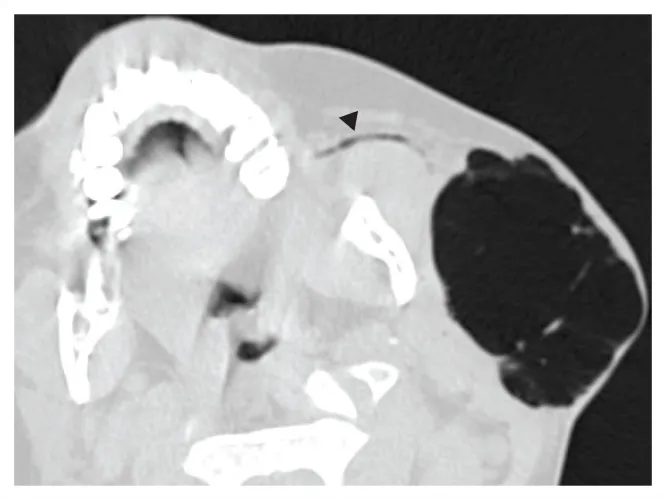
Magnified axial non-contrasted computed tomography demonstrating gas in the mildly distended left Stenson's (parotid) duct (black arrowhead).
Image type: radiology (ct)